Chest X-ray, PA view. Patient: 50 years old, sex F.
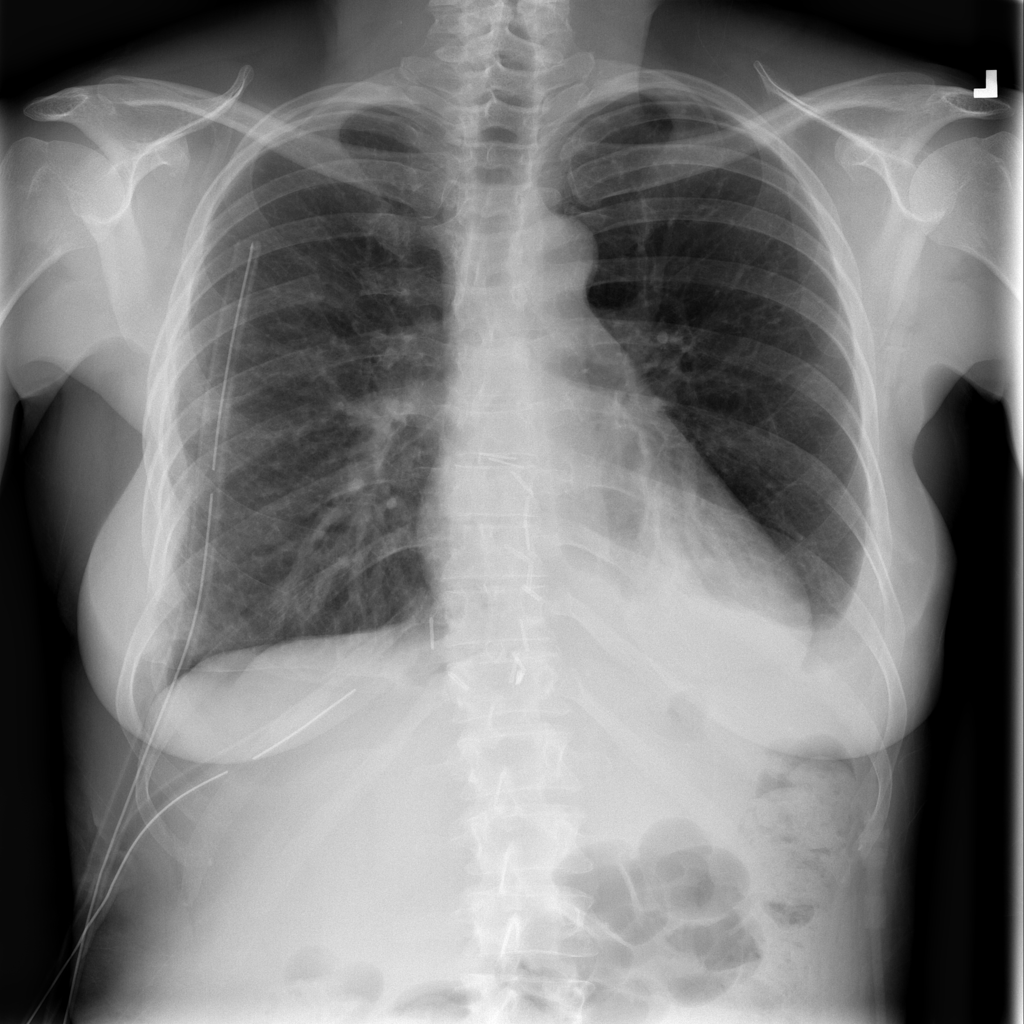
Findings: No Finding